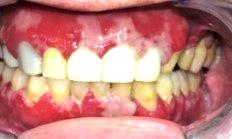
Condition: Gingivitis